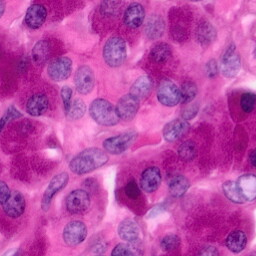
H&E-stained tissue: Pancreatic